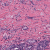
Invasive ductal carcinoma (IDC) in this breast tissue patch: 1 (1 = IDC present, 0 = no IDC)